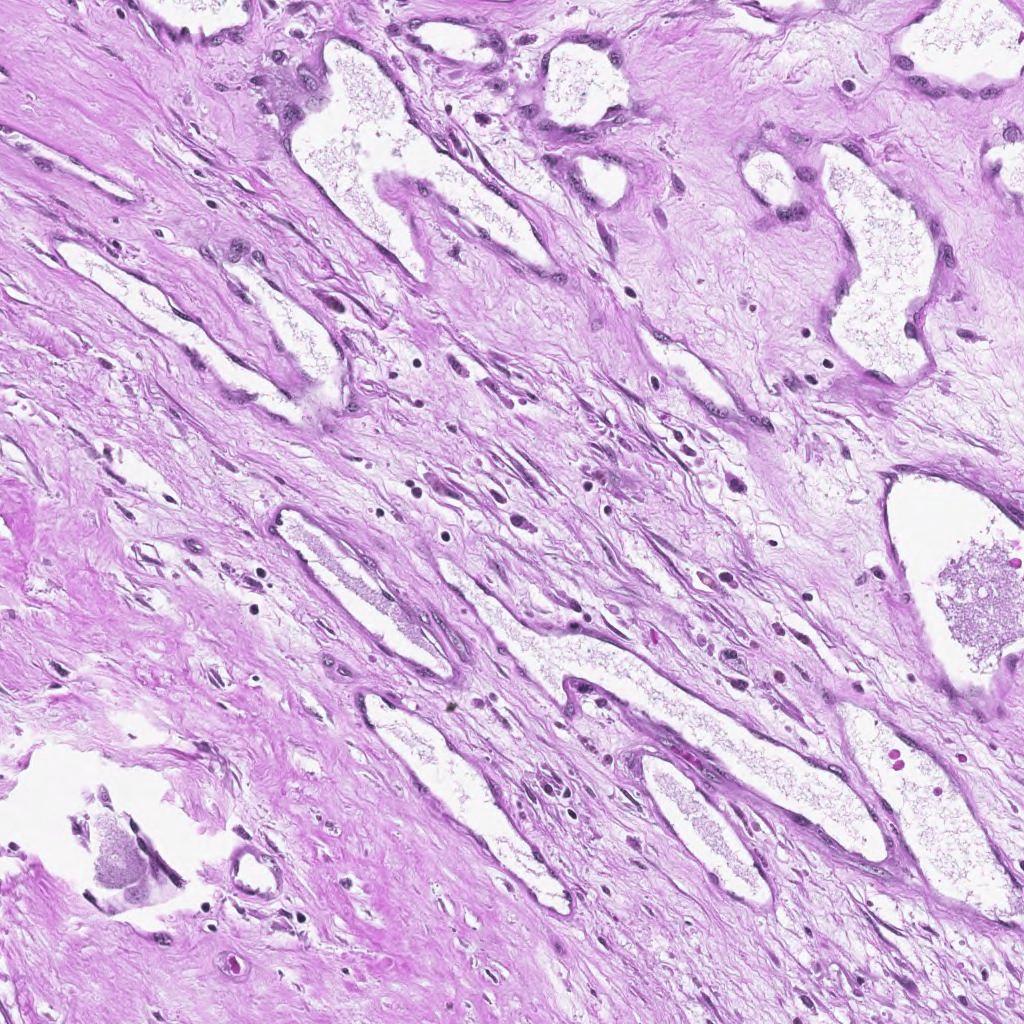
Label: Non-Viable-Tumor